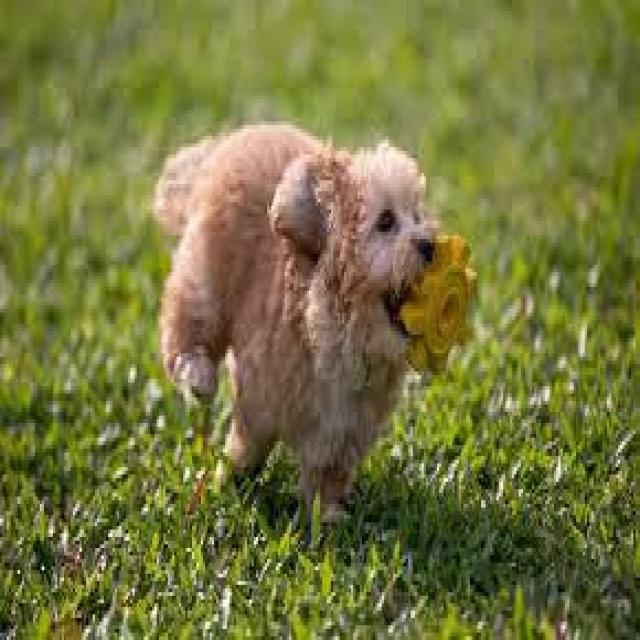
Healthy canine skin — no visible lesions, inflammation, or abnormalities. The skin and coat appear normal.